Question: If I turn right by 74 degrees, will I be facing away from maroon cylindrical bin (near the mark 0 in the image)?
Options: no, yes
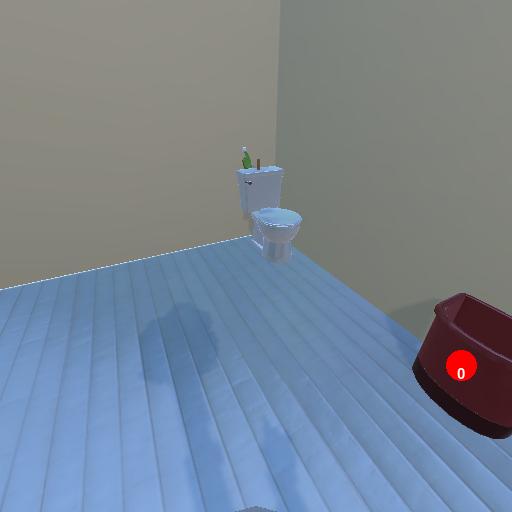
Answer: no